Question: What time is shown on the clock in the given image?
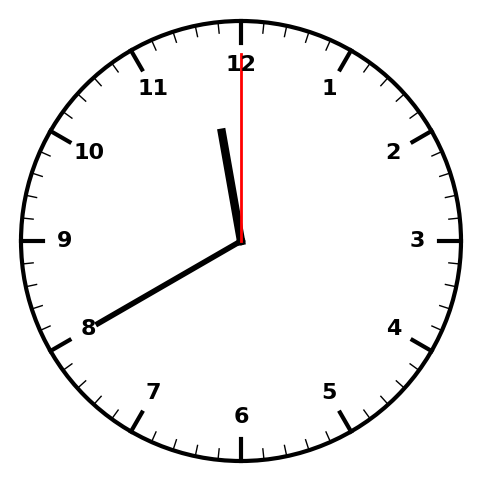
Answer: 11:40:00